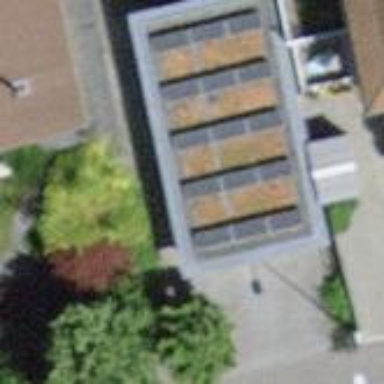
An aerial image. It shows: View of roof of building.